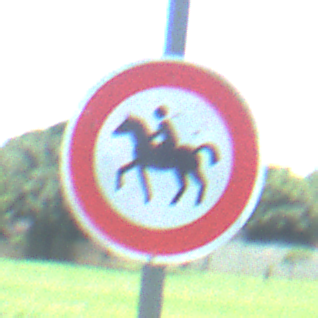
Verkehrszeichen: VerbotReiter
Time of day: Midday
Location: Outdoor (Nature)
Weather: Clear
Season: Summer
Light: Natural